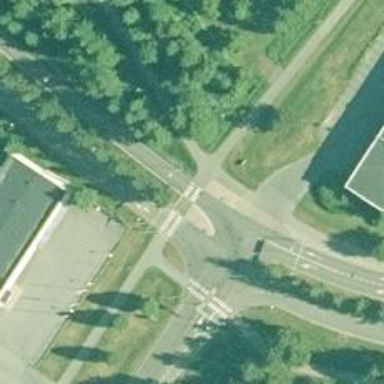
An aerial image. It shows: Crossing on asphalt cycleway.